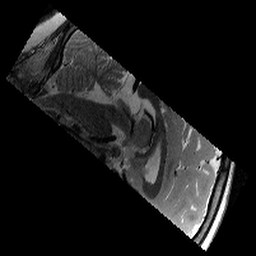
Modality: T2w
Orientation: sagittal
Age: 10
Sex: female
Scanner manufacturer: siemens
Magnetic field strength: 3 T
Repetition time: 9.23 s
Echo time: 0.067 s